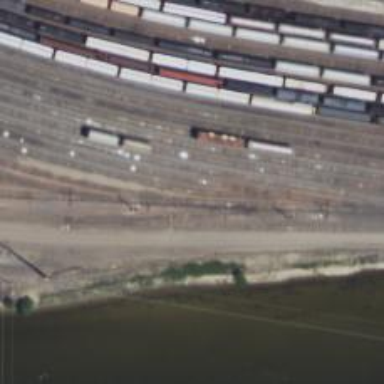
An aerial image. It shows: Disused railway yard.